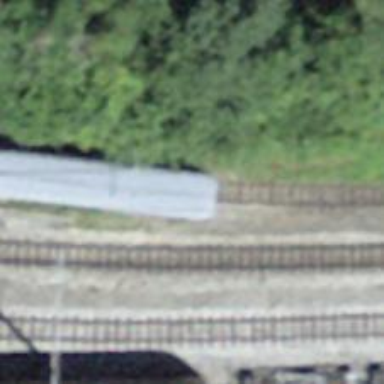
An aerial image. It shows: Narrow-gauge railway with one track passing through service yard. The railway is electrified with contact line.